Interaction volume radius: 10 \u00c5
Interaction volume height: 10 \u00c5
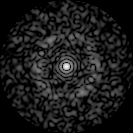
Disorder parameter: 0.8184